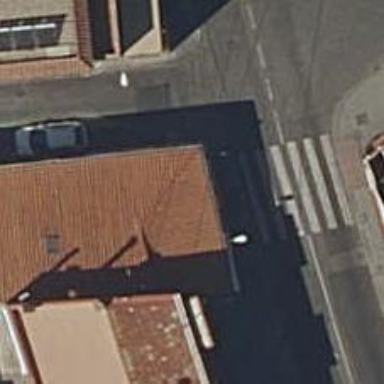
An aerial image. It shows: Restaurant.